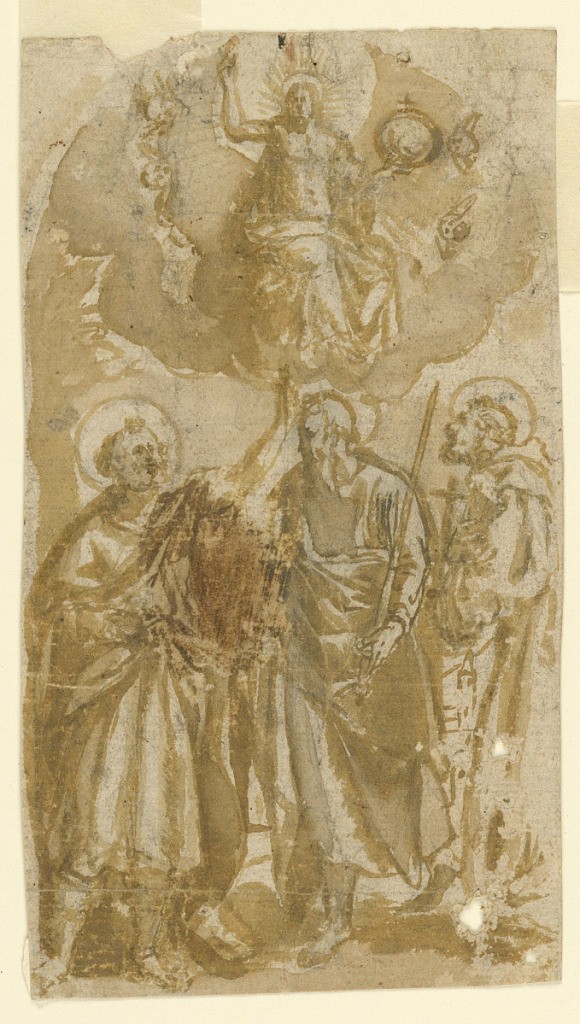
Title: Study for an Altarpiece: Christ with Saint Stephen, Saint Paul, and Saint Francis
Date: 1550–1575
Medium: Black chalk, brush and bistre, brush and gray watercolor on paper, mounted
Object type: Drawing
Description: Christ is seated upon clouds holding the globe in the left hand. Cherubim surround him. The three saints stand below. Saint Stephen points with his left hand upwards; he holds a stone in the right hand. Saint Paul apparently listens to him. Saint Francis, at right, is shown in profile turned toward left with raised hand. The upper outline from a segment.